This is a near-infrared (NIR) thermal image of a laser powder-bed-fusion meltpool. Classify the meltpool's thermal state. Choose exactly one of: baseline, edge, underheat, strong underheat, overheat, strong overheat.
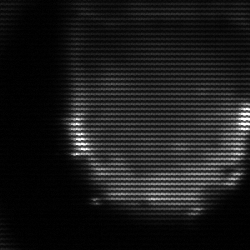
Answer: edge